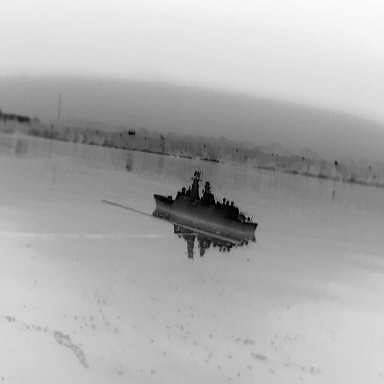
There is a warship in the infrared image.